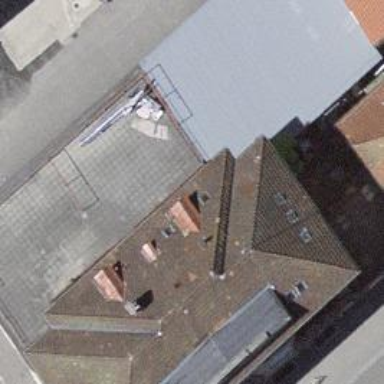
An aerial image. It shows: Garage building.